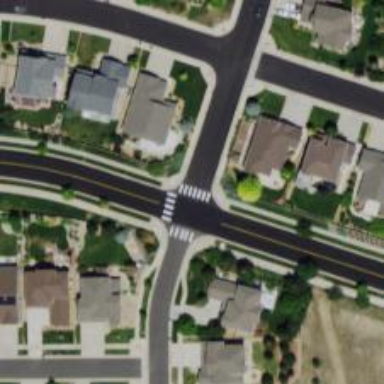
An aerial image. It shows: Marked road crossing.